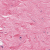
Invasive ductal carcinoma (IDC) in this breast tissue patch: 0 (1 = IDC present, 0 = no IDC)